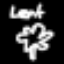
Label: leaf